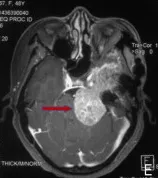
Changes of the pre- and post-operative meningioma. Before.
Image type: radiology (mri)